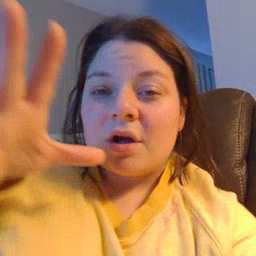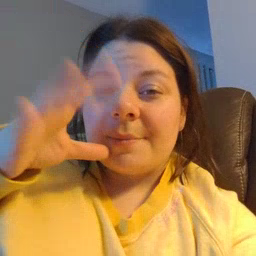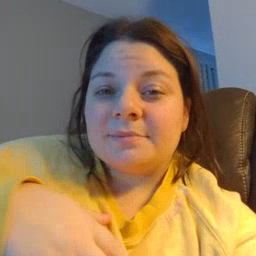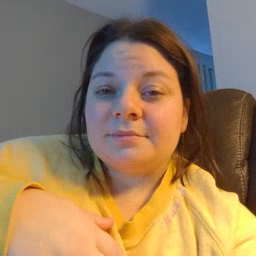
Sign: farm